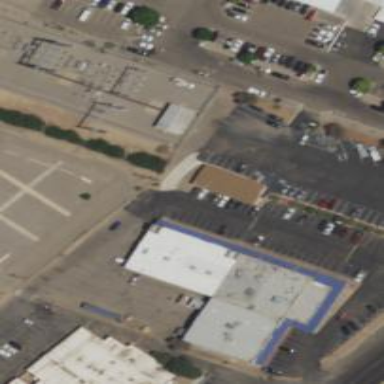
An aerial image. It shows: Car rental facility.